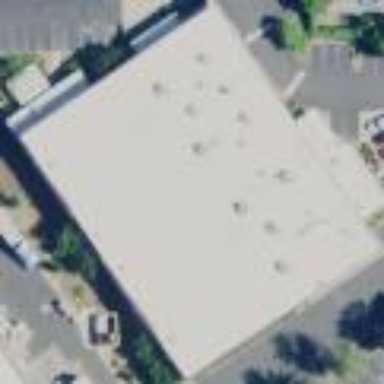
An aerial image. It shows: Building that houses bowling alley.